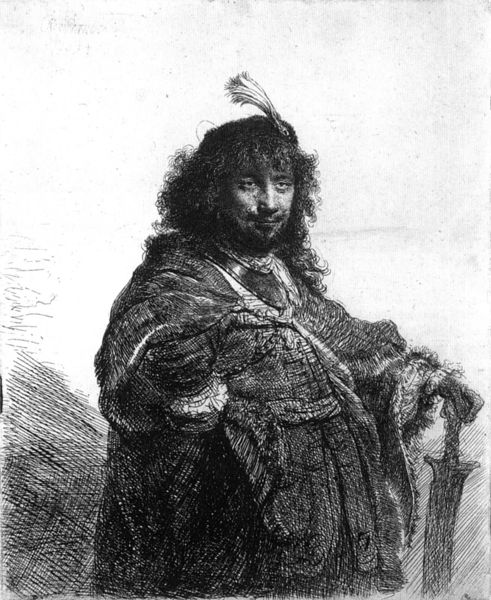
Titel: Selbstbildnis als Orientale
Künstler: Harmensz van Rijn Rembrandt
Institution: Amsterdam, Rijksprentenkabinett
Schlagwörter: dunkel, feder, mann, weiß, haar, hut, schwarz, skizze, stützen, zeichnung, schirm, bart, kappe, mütze, kleidung, pelz, rembrandt, bildnis, portrait, porträt, gewand, haare, mantel, frontal, locken, stock, fell, wild, dick, bauch, tusche, schraffur, stich, schwert, krause, fürst, krieger, kupferstich, protrait, kokarde, schraffunr, falstaff